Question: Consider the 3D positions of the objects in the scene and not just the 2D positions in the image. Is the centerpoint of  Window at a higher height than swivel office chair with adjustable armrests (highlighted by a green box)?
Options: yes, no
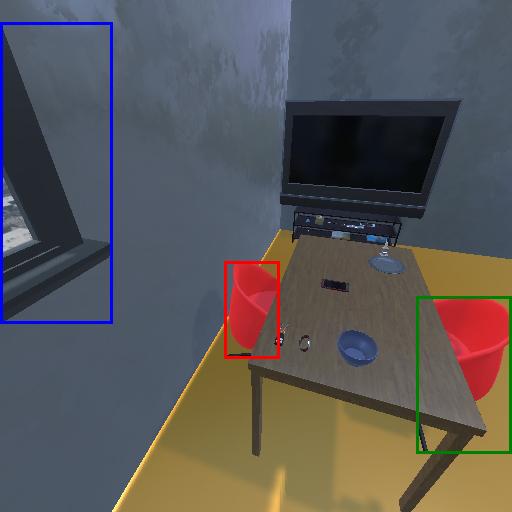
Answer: yes